CT angiography, arterial phase; slice 369 of 428; volume shape [512, 512, 428], voxel spacing [0.9648, 0.9648, 1.5] mm
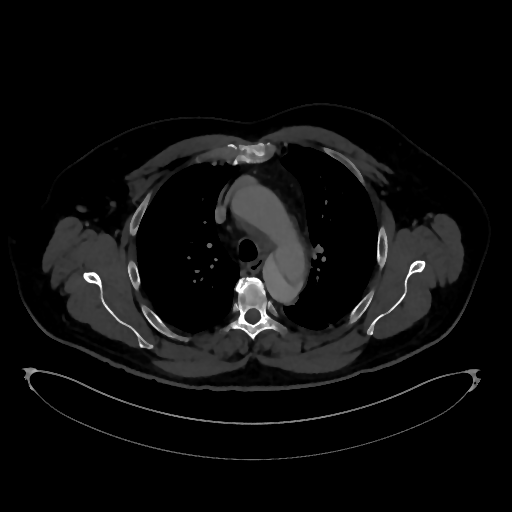
True lumen volume: 262.2 mL
False lumen volume: 171.5 mL